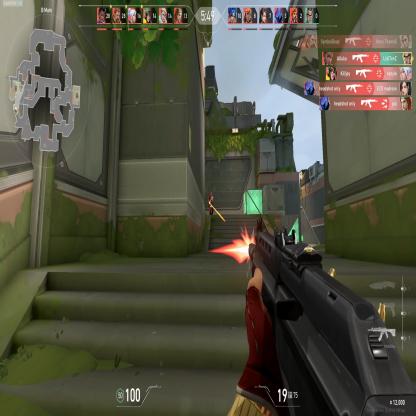
Label: enemy